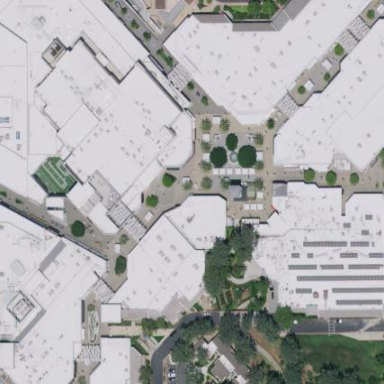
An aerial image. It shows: Retail area with mall.